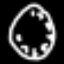
Label: clock